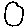
Label: circle